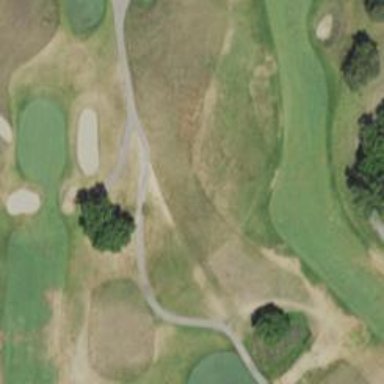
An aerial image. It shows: Path for both road and golf.